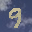
Label: 9